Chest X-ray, PA view. Patient: 26 years old, sex F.
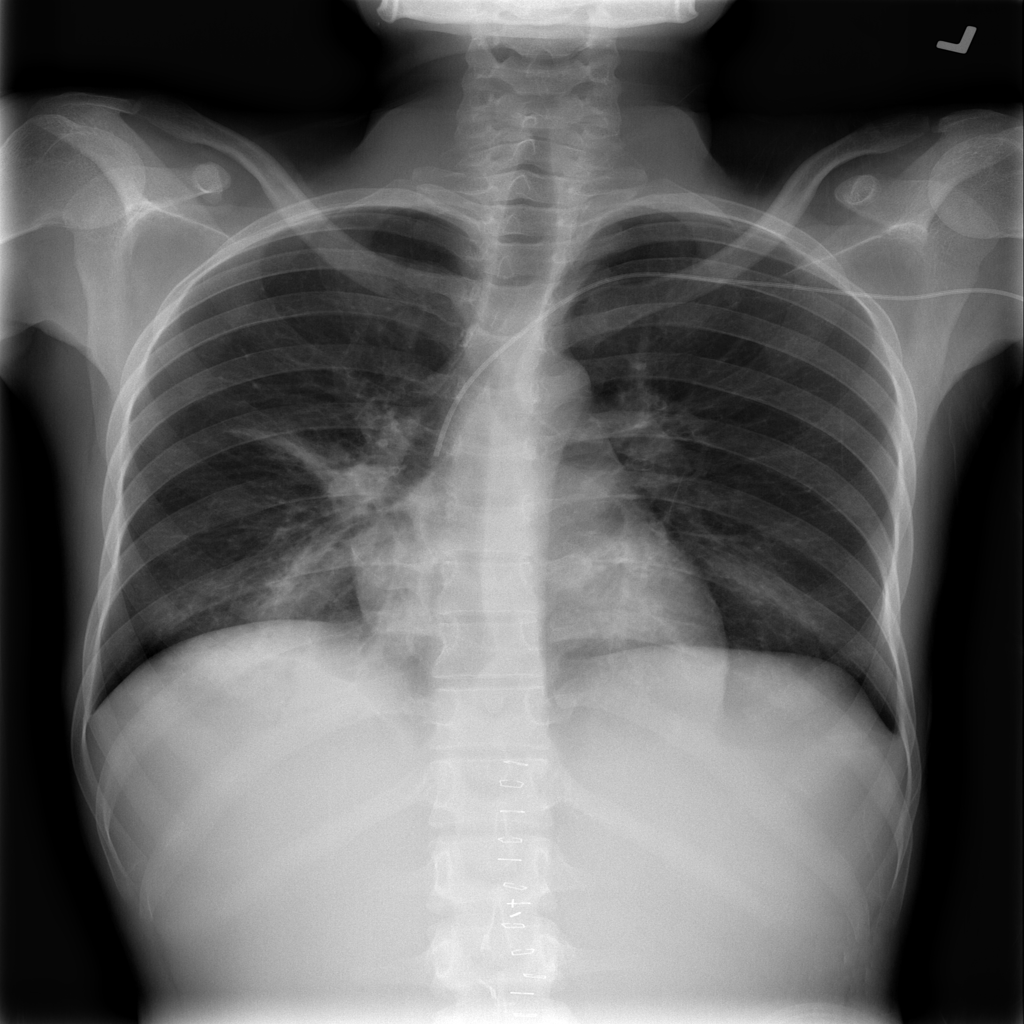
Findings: Infiltration